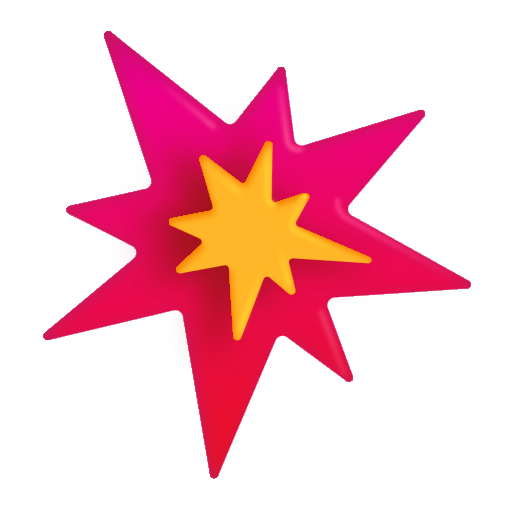
collision color